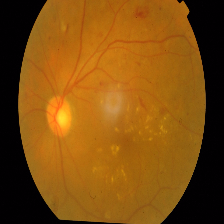
Diabetic retinopathy grade: Proliferative DR